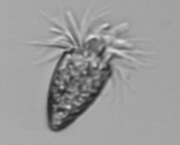
Label: Strombidium_tintinnodes